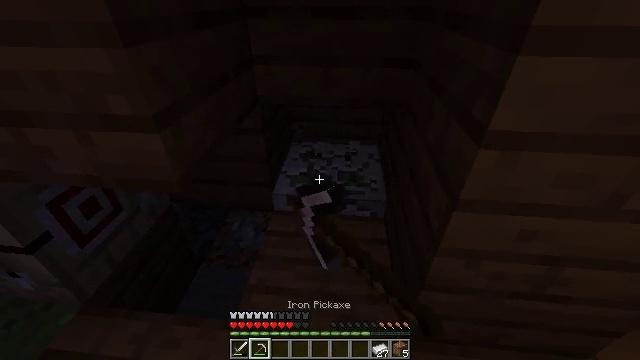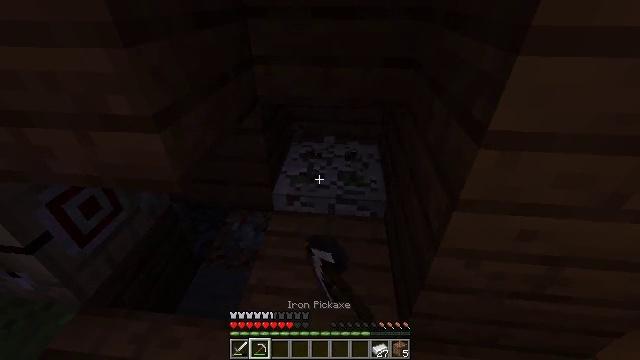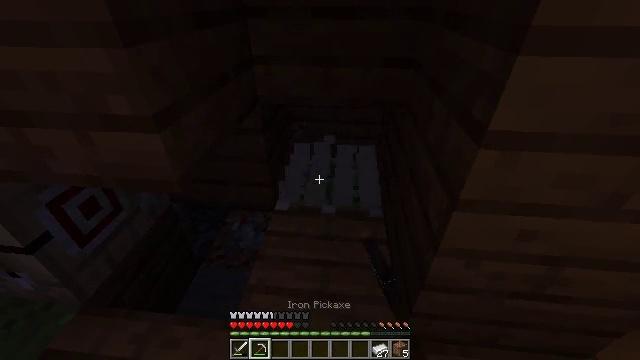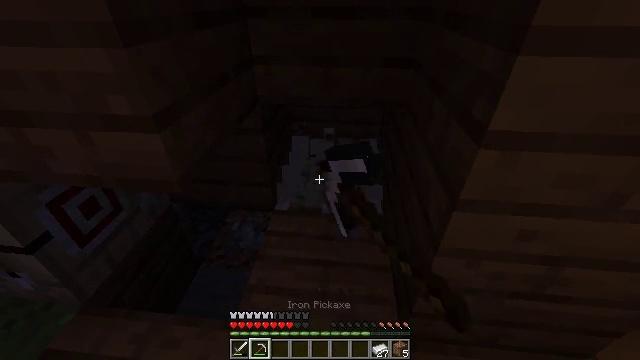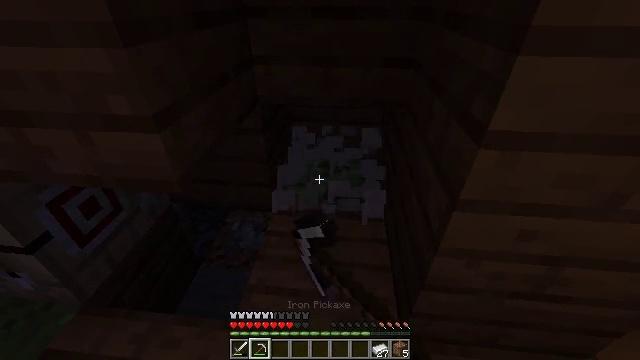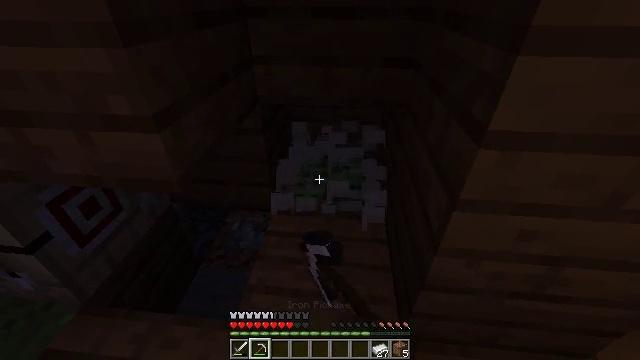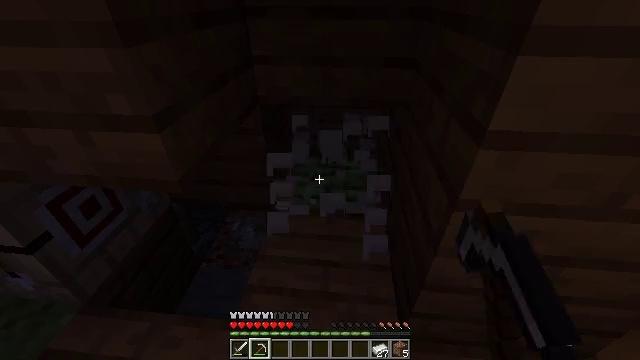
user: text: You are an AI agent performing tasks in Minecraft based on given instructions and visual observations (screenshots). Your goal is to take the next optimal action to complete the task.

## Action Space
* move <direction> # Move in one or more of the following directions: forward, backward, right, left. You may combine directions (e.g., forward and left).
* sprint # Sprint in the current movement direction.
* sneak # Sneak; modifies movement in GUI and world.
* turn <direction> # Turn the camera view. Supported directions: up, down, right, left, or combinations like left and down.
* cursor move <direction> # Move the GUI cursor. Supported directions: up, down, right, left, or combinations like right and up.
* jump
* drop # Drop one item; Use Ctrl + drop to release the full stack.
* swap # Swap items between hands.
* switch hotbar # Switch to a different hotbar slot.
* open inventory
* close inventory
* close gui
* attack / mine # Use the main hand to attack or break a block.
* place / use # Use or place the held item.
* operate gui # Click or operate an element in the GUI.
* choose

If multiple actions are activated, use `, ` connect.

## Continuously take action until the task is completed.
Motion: motion action
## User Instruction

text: Collect the iron trapdoor by mining it.
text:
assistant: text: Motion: attack / mine
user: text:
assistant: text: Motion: attack / mine
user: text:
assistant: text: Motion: attack / mine
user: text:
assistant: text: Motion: attack / mine
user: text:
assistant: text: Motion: attack / mine
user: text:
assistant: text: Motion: attack / mine
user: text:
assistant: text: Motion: attack / mine